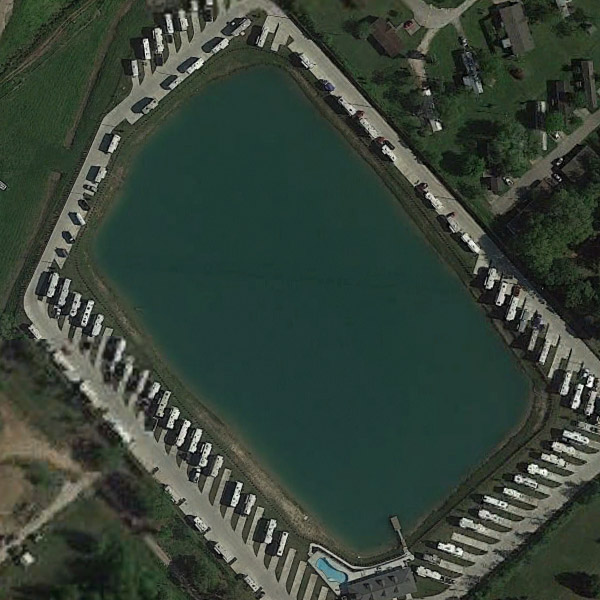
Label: Pond